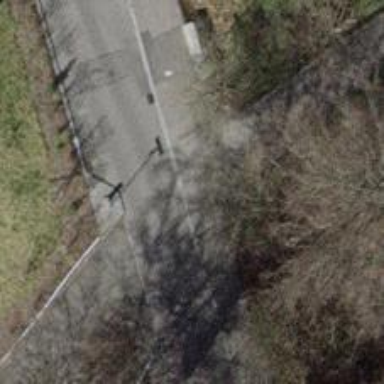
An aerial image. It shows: Unmarked crossing on the road.